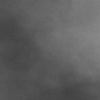
Atmospheric dust classification: dusty